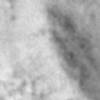
Label: no_change